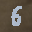
Label: 6